Interaction volume radius: 5 \u00c5
Interaction volume height: 50 \u00c5
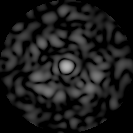
Disorder parameter: 0.875